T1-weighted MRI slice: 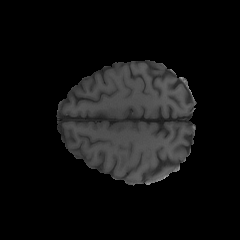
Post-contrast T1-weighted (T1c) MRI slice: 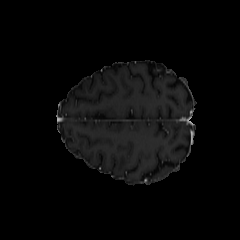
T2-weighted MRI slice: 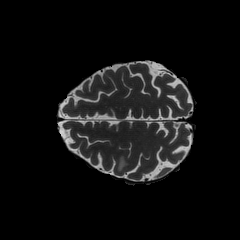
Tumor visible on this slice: yes